Milling tool wear sample.
Tool blade image: 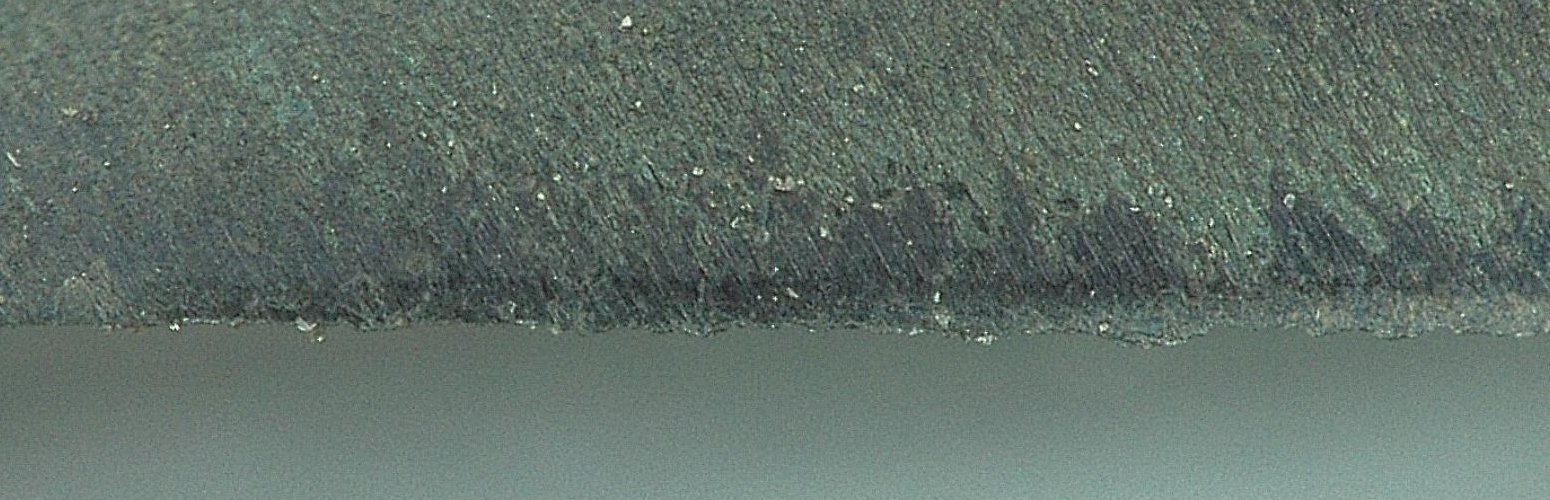
Chip image: 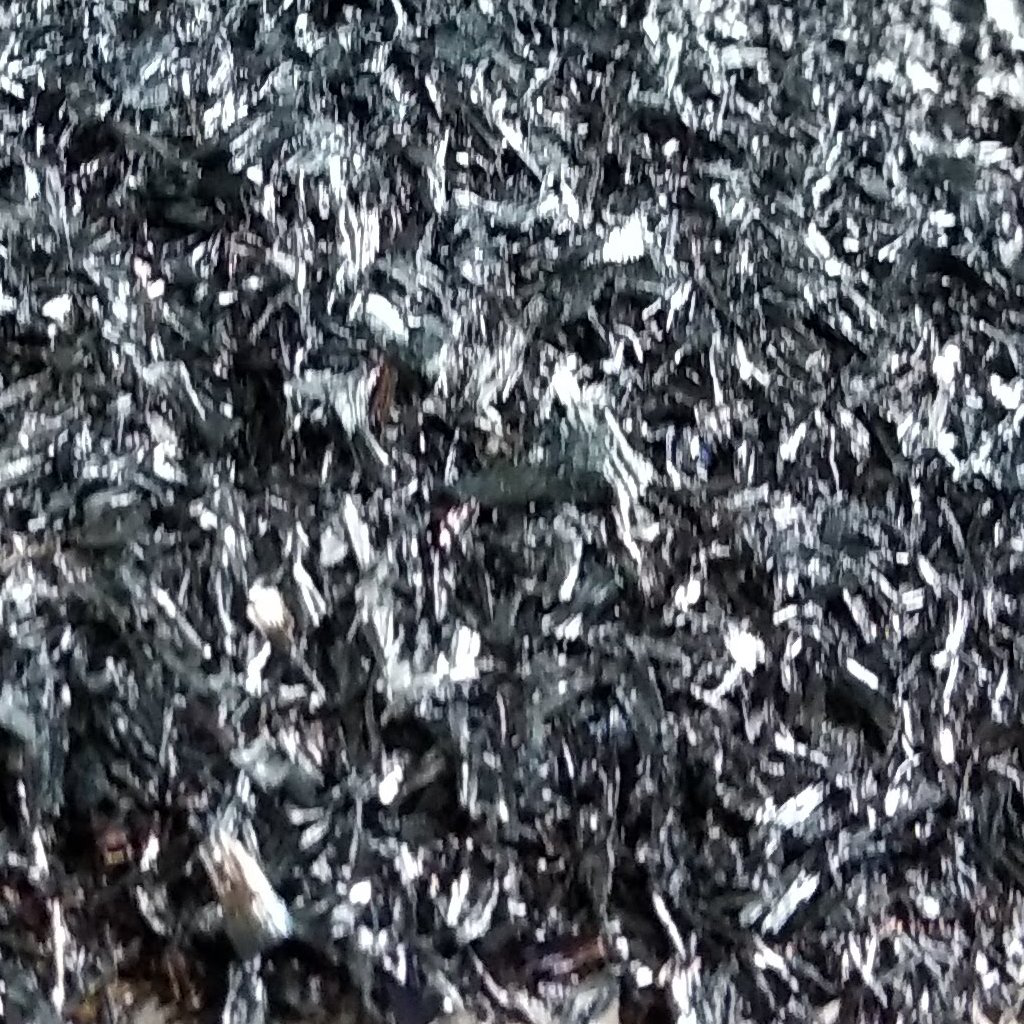
Workpiece image: 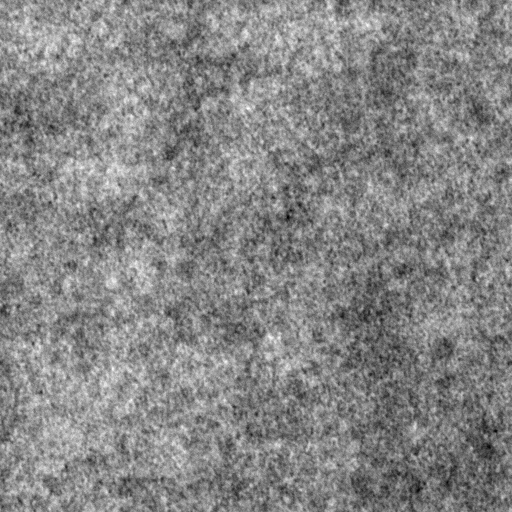
Tool wear state: dulled
Gaps: 0
Flank wear: 212.01
Overhang: 43.86
Force-signal Mel-spectrograms (X, Y, Z axes): 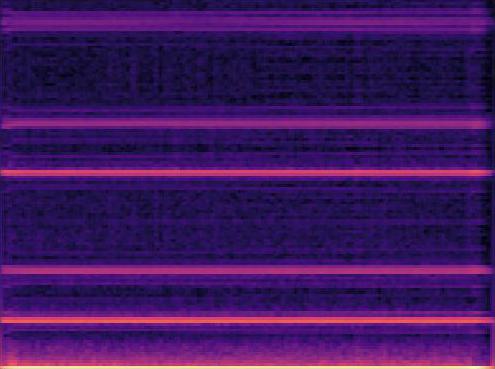 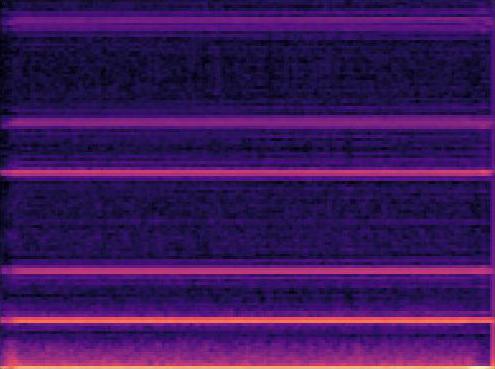 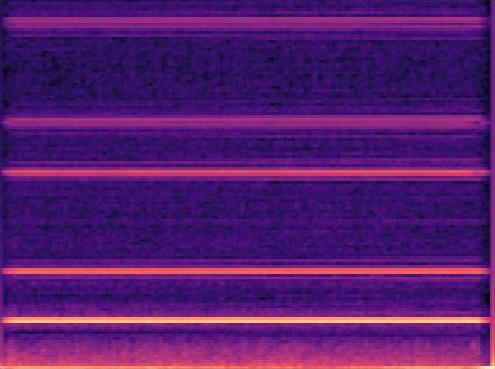
Force-signal scalograms (X, Y, Z axes): 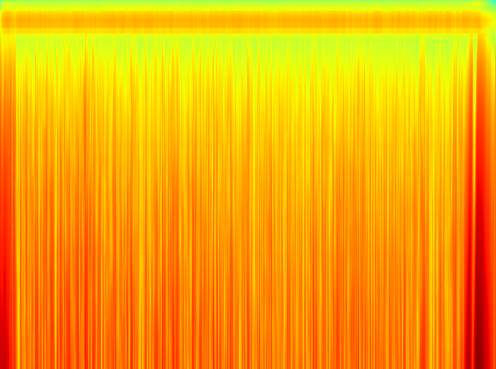 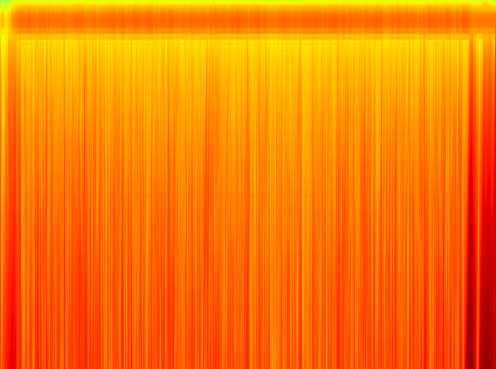 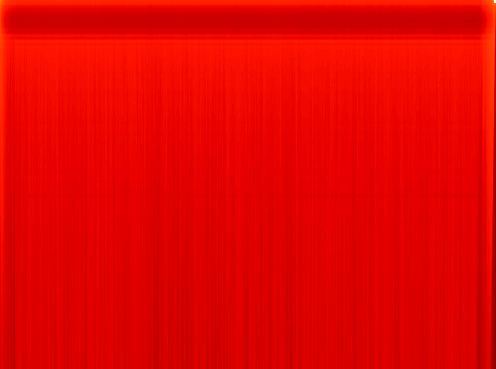
Force phase: accelerated_severe_wear